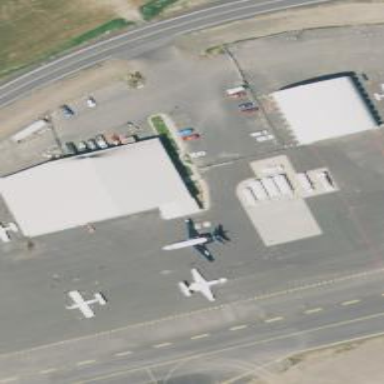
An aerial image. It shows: Building designed as airport hangar.